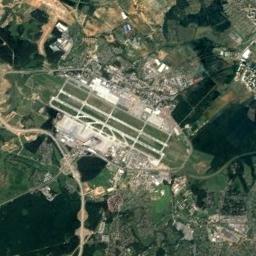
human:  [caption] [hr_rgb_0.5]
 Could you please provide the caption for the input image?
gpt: There is almost no vegetation near the airport .

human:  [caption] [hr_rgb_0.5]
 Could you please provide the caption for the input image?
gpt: An airport with some parallel runways on the farmland with different plants and some villages beside .

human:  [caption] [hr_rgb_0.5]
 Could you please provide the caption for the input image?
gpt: A complex airport with large green areas and residential areas and many lakes .

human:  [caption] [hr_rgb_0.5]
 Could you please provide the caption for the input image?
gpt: An airport is surrounded by many trees and fields .

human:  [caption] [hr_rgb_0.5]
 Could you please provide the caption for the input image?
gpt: The airport is in the valley .